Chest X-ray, PA view. Patient: 72 years old, sex M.
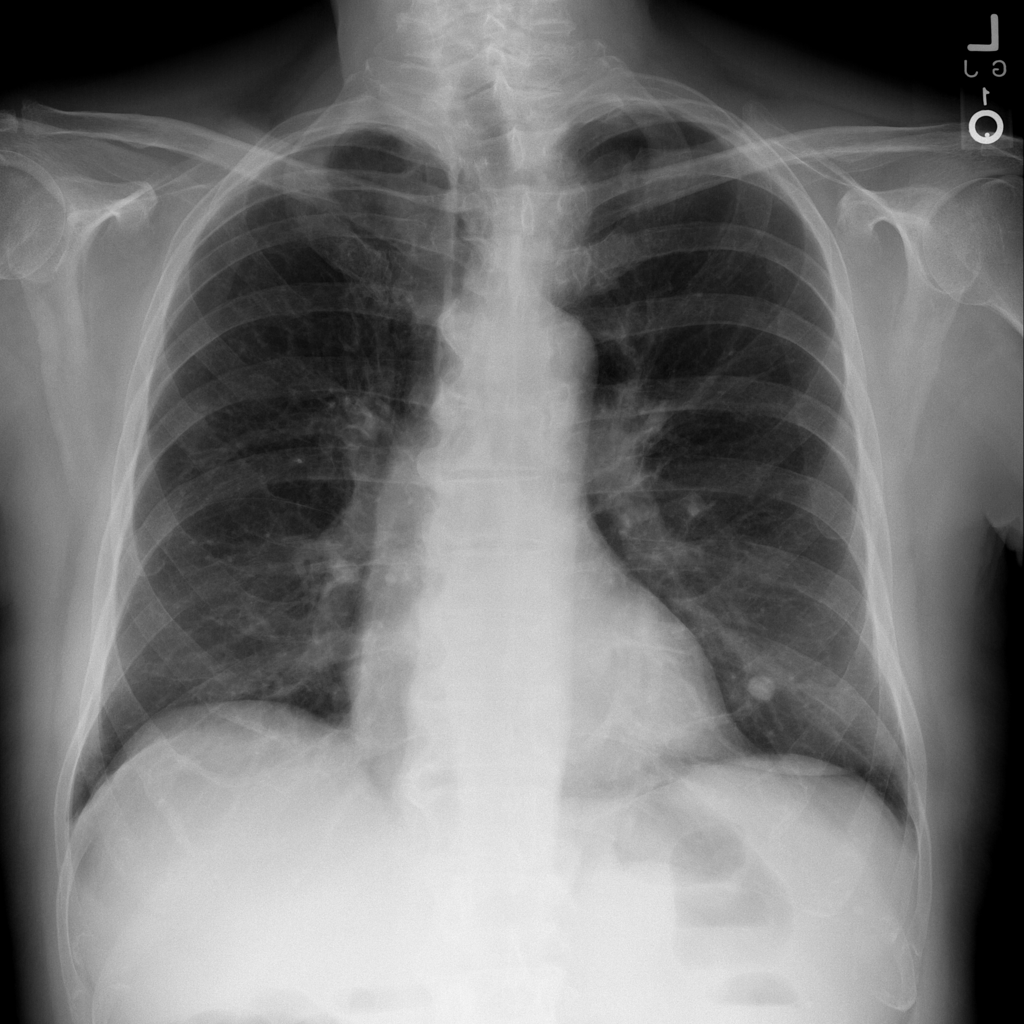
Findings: Nodule